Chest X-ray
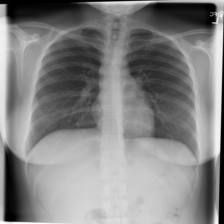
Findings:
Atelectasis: negative
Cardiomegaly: negative
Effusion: negative
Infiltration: negative
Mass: negative
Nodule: negative
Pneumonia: negative
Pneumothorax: negative
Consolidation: negative
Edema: negative
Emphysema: negative
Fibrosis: negative
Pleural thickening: negative
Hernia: negative